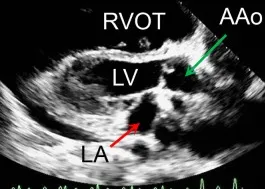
(D) AAo, ascending aorta; ASD, atrial septal defect; LA, left atrium; LV, left ventricle; PV, pumonary vein; RA, right atrium; RV, right ventricle; RVOT, right ventriclar outflowtract; SVC, superior vena cava; VV, vertical vein.
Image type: radiology (ultrasound)